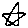
Label: star